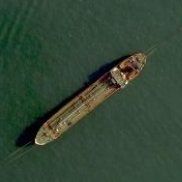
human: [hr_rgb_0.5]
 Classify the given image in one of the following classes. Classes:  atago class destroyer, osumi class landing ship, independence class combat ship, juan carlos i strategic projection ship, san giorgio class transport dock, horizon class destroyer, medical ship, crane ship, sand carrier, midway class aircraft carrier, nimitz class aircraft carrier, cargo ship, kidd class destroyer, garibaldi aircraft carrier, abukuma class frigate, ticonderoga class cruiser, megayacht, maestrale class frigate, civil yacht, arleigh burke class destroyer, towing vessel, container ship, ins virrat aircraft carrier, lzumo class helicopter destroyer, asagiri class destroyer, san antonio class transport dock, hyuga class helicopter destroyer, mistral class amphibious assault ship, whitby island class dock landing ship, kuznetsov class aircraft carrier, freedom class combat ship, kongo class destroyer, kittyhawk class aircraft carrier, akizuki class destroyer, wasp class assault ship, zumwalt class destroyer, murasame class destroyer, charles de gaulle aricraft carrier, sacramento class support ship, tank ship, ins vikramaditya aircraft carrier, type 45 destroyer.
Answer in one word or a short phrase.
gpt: Tank ship